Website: home-depot
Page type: cart
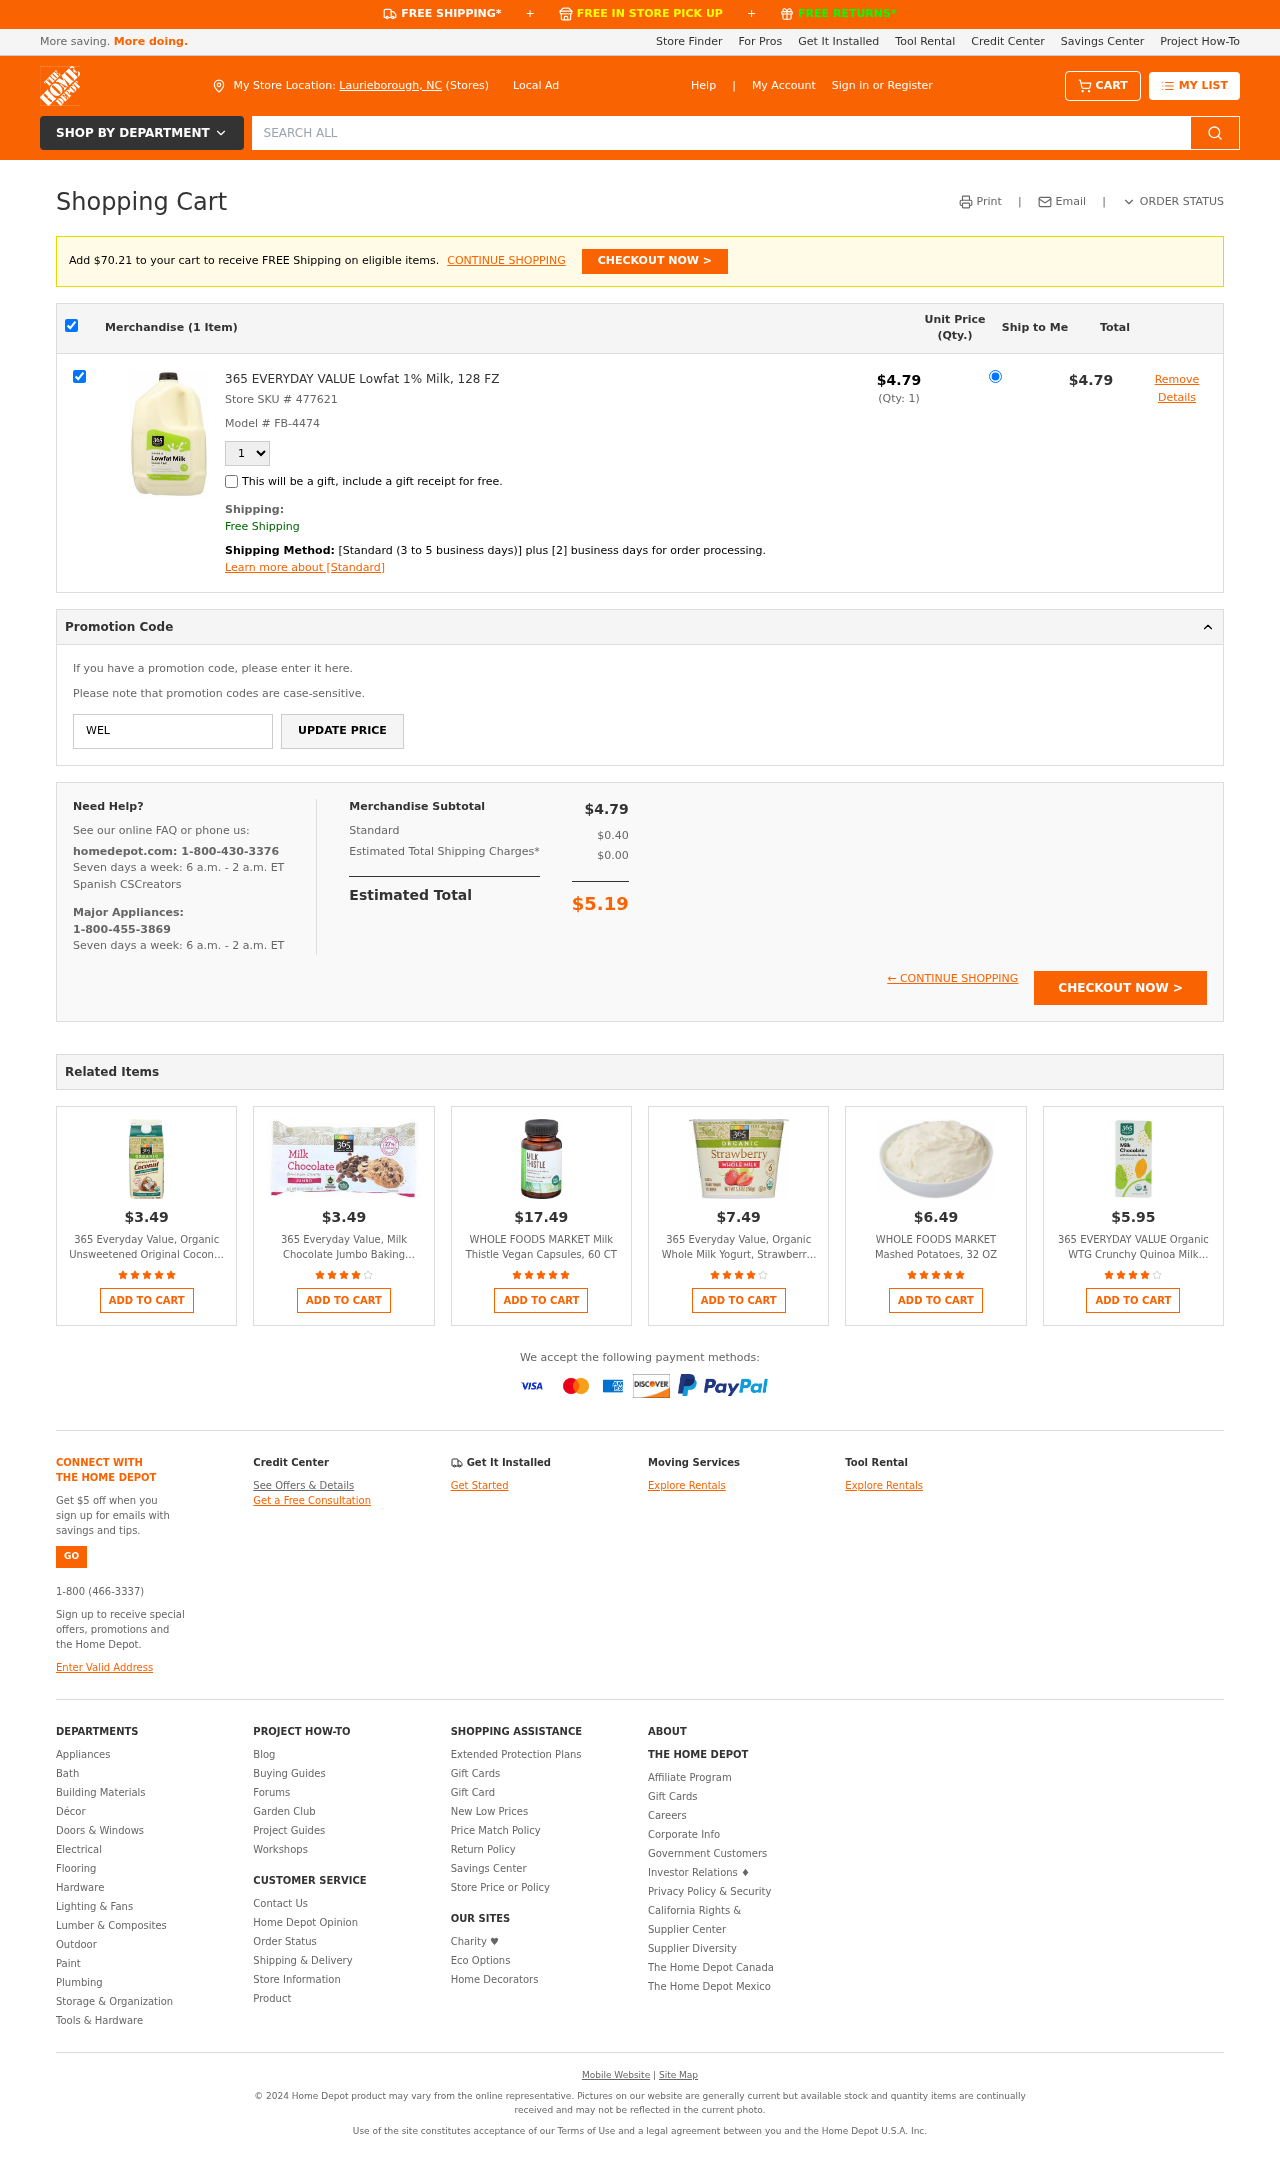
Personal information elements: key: PII_CITY_STATE
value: Laurieborough, NC
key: PII_PROMO_CODE
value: WELCOME67
Product elements: key: PRODUCT1_NAME
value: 365 EVERYDAY VALUE Lowfat 1% Milk, 128 FZ
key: PRODUCT1_PRICE
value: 4.79
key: PRODUCT1_QUANTITY
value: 1
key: PRODUCT2_NAME
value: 365 Everyday Value, Organic Unsweetened Original Coconut milk Beverage, 64 fl oz Casepack
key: PRODUCT2_PRICE
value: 3.49
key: PRODUCT2_RATING
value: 4.8
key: PRODUCT3_NAME
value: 365 Everyday Value, Milk Chocolate Jumbo Baking Chips, 10 oz
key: PRODUCT3_PRICE
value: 3.49
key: PRODUCT3_RATING
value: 3.6
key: PRODUCT4_NAME
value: WHOLE FOODS MARKET Milk Thistle Vegan Capsules, 60 CT
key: PRODUCT4_PRICE
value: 17.49
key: PRODUCT4_RATING
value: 4.6
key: PRODUCT5_NAME
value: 365 Everyday Value, Organic Whole Milk Yogurt, Strawberry, 5.3 oz
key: PRODUCT5_PRICE
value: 7.49
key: PRODUCT5_RATING
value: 4.2
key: PRODUCT6_NAME
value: WHOLE FOODS MARKET Mashed Potatoes, 32 OZ
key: PRODUCT6_PRICE
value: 6.49
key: PRODUCT6_RATING
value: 4.7
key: PRODUCT7_NAME
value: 365 EVERYDAY VALUE Organic WTG Crunchy Quinoa Milk Chocolate Bar, 2.8 OZ
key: PRODUCT7_PRICE
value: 5.95
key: PRODUCT7_RATING
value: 4.3
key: PRODUCT1_SKU
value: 477621
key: PRODUCT1_MODEL
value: FB-4474
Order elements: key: AMOUNT_TO_FREE_SHIPPING
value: $70.21
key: ORDER_NUM_ITEMS
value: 1
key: ORDER_SUBTOTAL
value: $4.79
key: ORDER_TAX
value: $0.40
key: ORDER_SHIPPING_COST
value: $0.00
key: ORDER_TOTAL
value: $5.19
Search elements: key: HEADER_SEARCH
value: SEARCH ALL